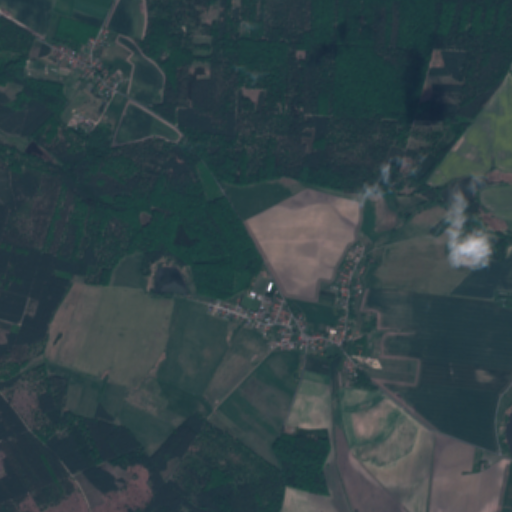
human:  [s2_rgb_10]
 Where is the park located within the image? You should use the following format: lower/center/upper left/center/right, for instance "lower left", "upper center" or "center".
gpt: The park is located in the lower center of the image.
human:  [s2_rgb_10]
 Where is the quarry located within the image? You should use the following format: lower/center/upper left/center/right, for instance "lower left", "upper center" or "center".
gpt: The quarry is located in the upper left of the image.
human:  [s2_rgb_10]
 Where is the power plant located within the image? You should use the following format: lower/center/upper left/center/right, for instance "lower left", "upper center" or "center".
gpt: There is no power plant in the image.